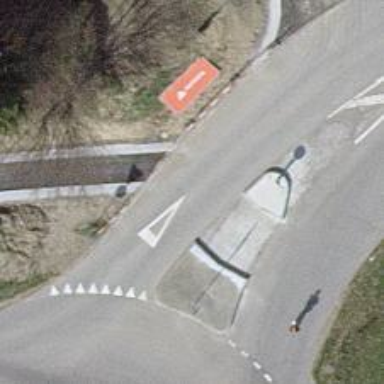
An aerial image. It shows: Uncontrolled road crossing with markings.